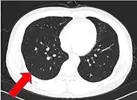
Timeline of laboratory results. Lungs. At diagnosis and following initiation of therapy.
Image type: radiology (ct)